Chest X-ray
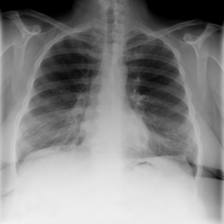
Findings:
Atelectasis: negative
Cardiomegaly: negative
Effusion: negative
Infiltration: negative
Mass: negative
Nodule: negative
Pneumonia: negative
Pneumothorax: positive
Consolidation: negative
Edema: negative
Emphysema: negative
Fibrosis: negative
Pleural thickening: negative
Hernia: negative